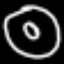
Label: donut